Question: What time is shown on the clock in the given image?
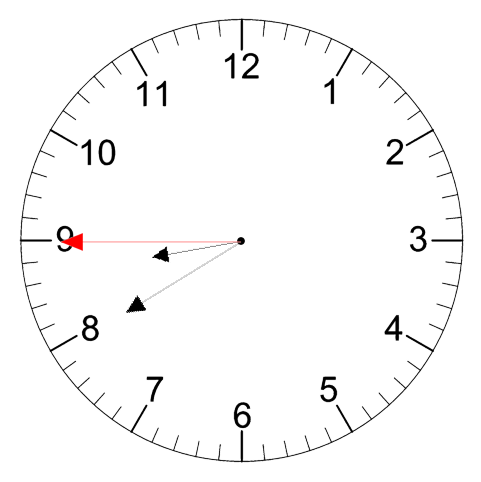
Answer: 08:39:45